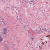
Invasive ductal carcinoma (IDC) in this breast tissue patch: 1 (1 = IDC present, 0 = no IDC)